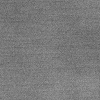
Atmospheric dust classification: dusty